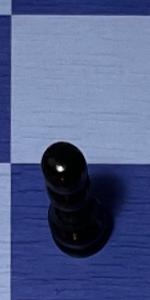
Label: Pawn_Black